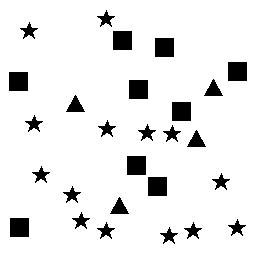
Squares: 9
Triangles: 4
Stars: 14
Total shapes: 27